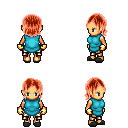
a pixel art fantasy rpg character, female body template, human, tanned skin, teal tunic, gold greaves, red long bangs hairstyle, gold gloves, gray slippers, four views (front, back, left, right), 2x2 character sprite sheet, small pixel art, hard edges, no anti-aliasing